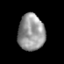
Tissue: prostate
Cell type: Fibroblasts
Senescence score: 0.7049
Nuclear area (px): 948
Mean DAPI intensity: 150.72